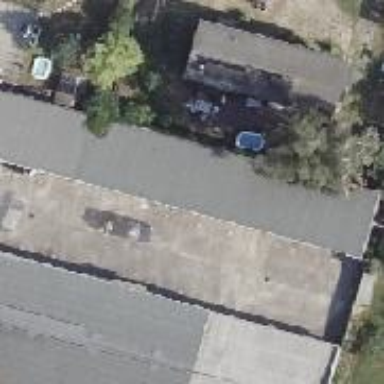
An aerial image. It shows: Group of garages.